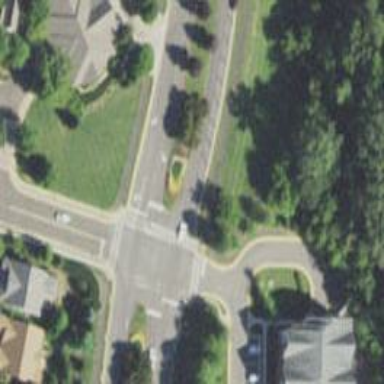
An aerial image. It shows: Residential road.